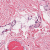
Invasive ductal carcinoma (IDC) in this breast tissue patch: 0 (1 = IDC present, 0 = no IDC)